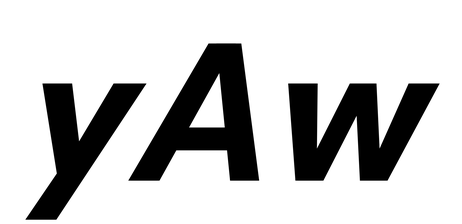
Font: InstrumentSans-Italic_Bold_Italic